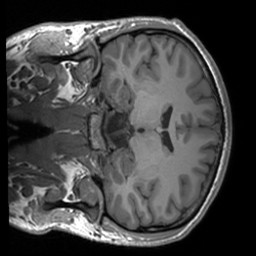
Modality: T1w
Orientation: coronal
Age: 21
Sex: male
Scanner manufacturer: siemens
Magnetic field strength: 3 T
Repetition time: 1.9 s
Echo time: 0.00226 s